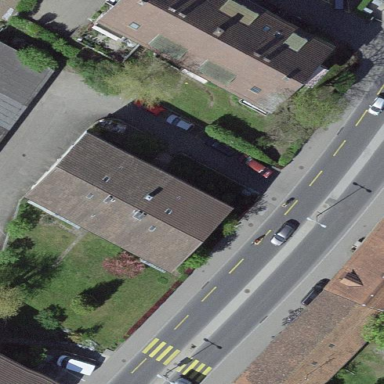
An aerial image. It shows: Residential building.